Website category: sports
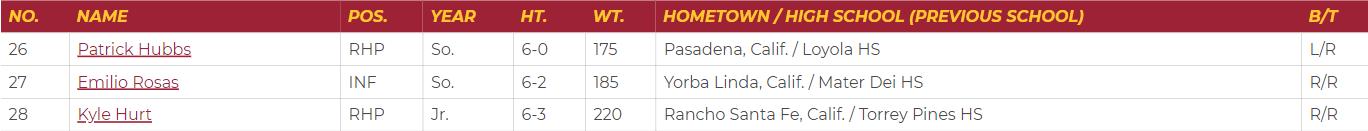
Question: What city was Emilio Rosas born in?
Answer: Yorba Linda, Calif.

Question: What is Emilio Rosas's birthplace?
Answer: Yorba Linda, Calif.

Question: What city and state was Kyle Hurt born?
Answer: Rancho Santa Fe, Calif.

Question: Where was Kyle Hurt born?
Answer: Rancho Santa Fe, Calif.

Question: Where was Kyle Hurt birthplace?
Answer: Rancho Santa Fe, Calif.

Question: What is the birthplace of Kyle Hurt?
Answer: Rancho Santa Fe, Calif.

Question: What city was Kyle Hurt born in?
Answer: Rancho Santa Fe, Calif.

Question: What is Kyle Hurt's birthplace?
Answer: Rancho Santa Fe, Calif.

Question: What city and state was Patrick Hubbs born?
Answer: Pasadena, Calif.

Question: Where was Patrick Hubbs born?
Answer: Pasadena, Calif.

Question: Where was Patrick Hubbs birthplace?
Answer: Pasadena, Calif.

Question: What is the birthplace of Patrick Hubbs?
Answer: Pasadena, Calif.

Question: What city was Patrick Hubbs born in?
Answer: Pasadena, Calif.

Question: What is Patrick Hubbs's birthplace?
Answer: Pasadena, Calif.

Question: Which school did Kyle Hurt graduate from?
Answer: Torrey Pines HS

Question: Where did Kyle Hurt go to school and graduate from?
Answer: Torrey Pines HS

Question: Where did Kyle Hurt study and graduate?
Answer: Torrey Pines HS

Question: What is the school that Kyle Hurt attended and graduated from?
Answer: Torrey Pines HS

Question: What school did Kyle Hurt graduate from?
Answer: Torrey Pines HS

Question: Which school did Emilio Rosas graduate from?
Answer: Mater Dei HS

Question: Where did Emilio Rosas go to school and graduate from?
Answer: Mater Dei HS

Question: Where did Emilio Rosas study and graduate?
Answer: Mater Dei HS

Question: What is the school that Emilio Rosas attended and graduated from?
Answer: Mater Dei HS

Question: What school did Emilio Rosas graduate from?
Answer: Mater Dei HS

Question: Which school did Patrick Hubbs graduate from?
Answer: Loyola HS

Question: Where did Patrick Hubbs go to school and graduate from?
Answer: Loyola HS

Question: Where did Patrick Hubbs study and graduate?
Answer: Loyola HS

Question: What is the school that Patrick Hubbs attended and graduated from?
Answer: Loyola HS

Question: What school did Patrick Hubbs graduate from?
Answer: Loyola HS